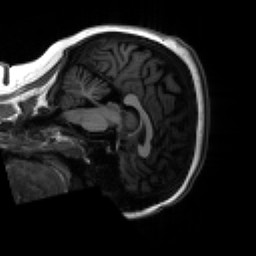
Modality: T1w
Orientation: sagittal
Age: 18
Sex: female
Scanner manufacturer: siemens
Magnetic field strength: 3 T
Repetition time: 2.3 s
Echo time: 0.00266 s